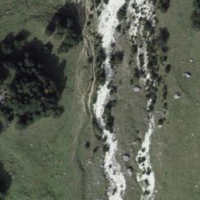
EUNIS habitat code: 31
Species observed at this site:
Parnassia palustris